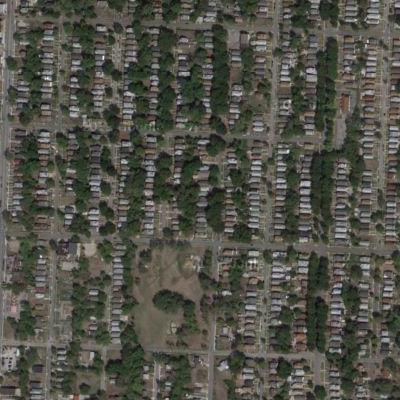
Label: Resident